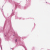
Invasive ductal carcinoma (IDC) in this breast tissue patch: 0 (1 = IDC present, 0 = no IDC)